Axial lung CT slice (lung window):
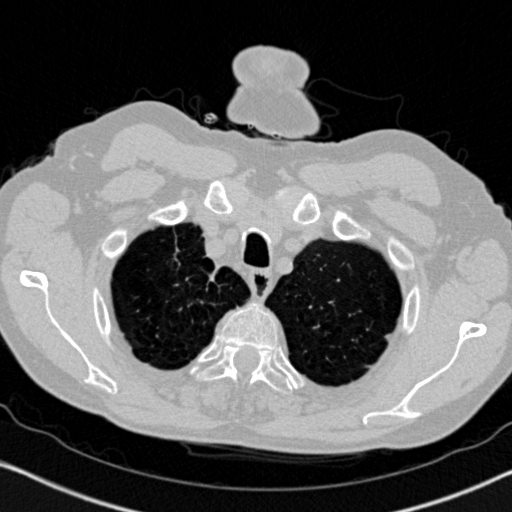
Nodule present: no